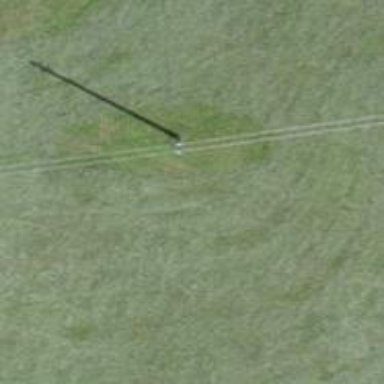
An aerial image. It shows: Utility pole as the man-made structure.